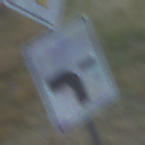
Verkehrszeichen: VerlaufVorfahrtsstrasse6
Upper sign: Vorfahrtsstrasse
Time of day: Dawn
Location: Outdoor (Nature)
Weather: Clear
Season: NotSpecified
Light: Natural